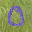
Label: 0